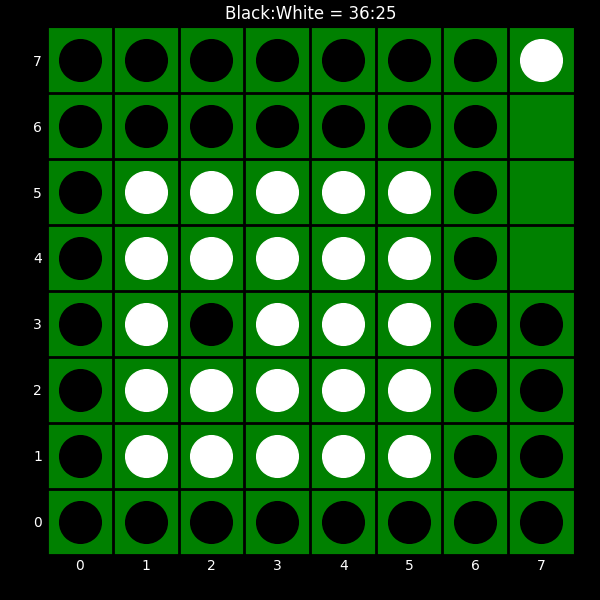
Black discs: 36
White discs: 25